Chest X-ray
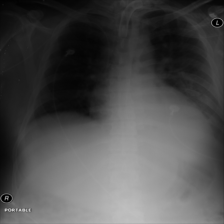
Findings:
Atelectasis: negative
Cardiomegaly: negative
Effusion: negative
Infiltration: positive
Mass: negative
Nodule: negative
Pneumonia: negative
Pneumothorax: negative
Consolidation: negative
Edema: negative
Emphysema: negative
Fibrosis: negative
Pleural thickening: negative
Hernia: negative